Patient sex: F
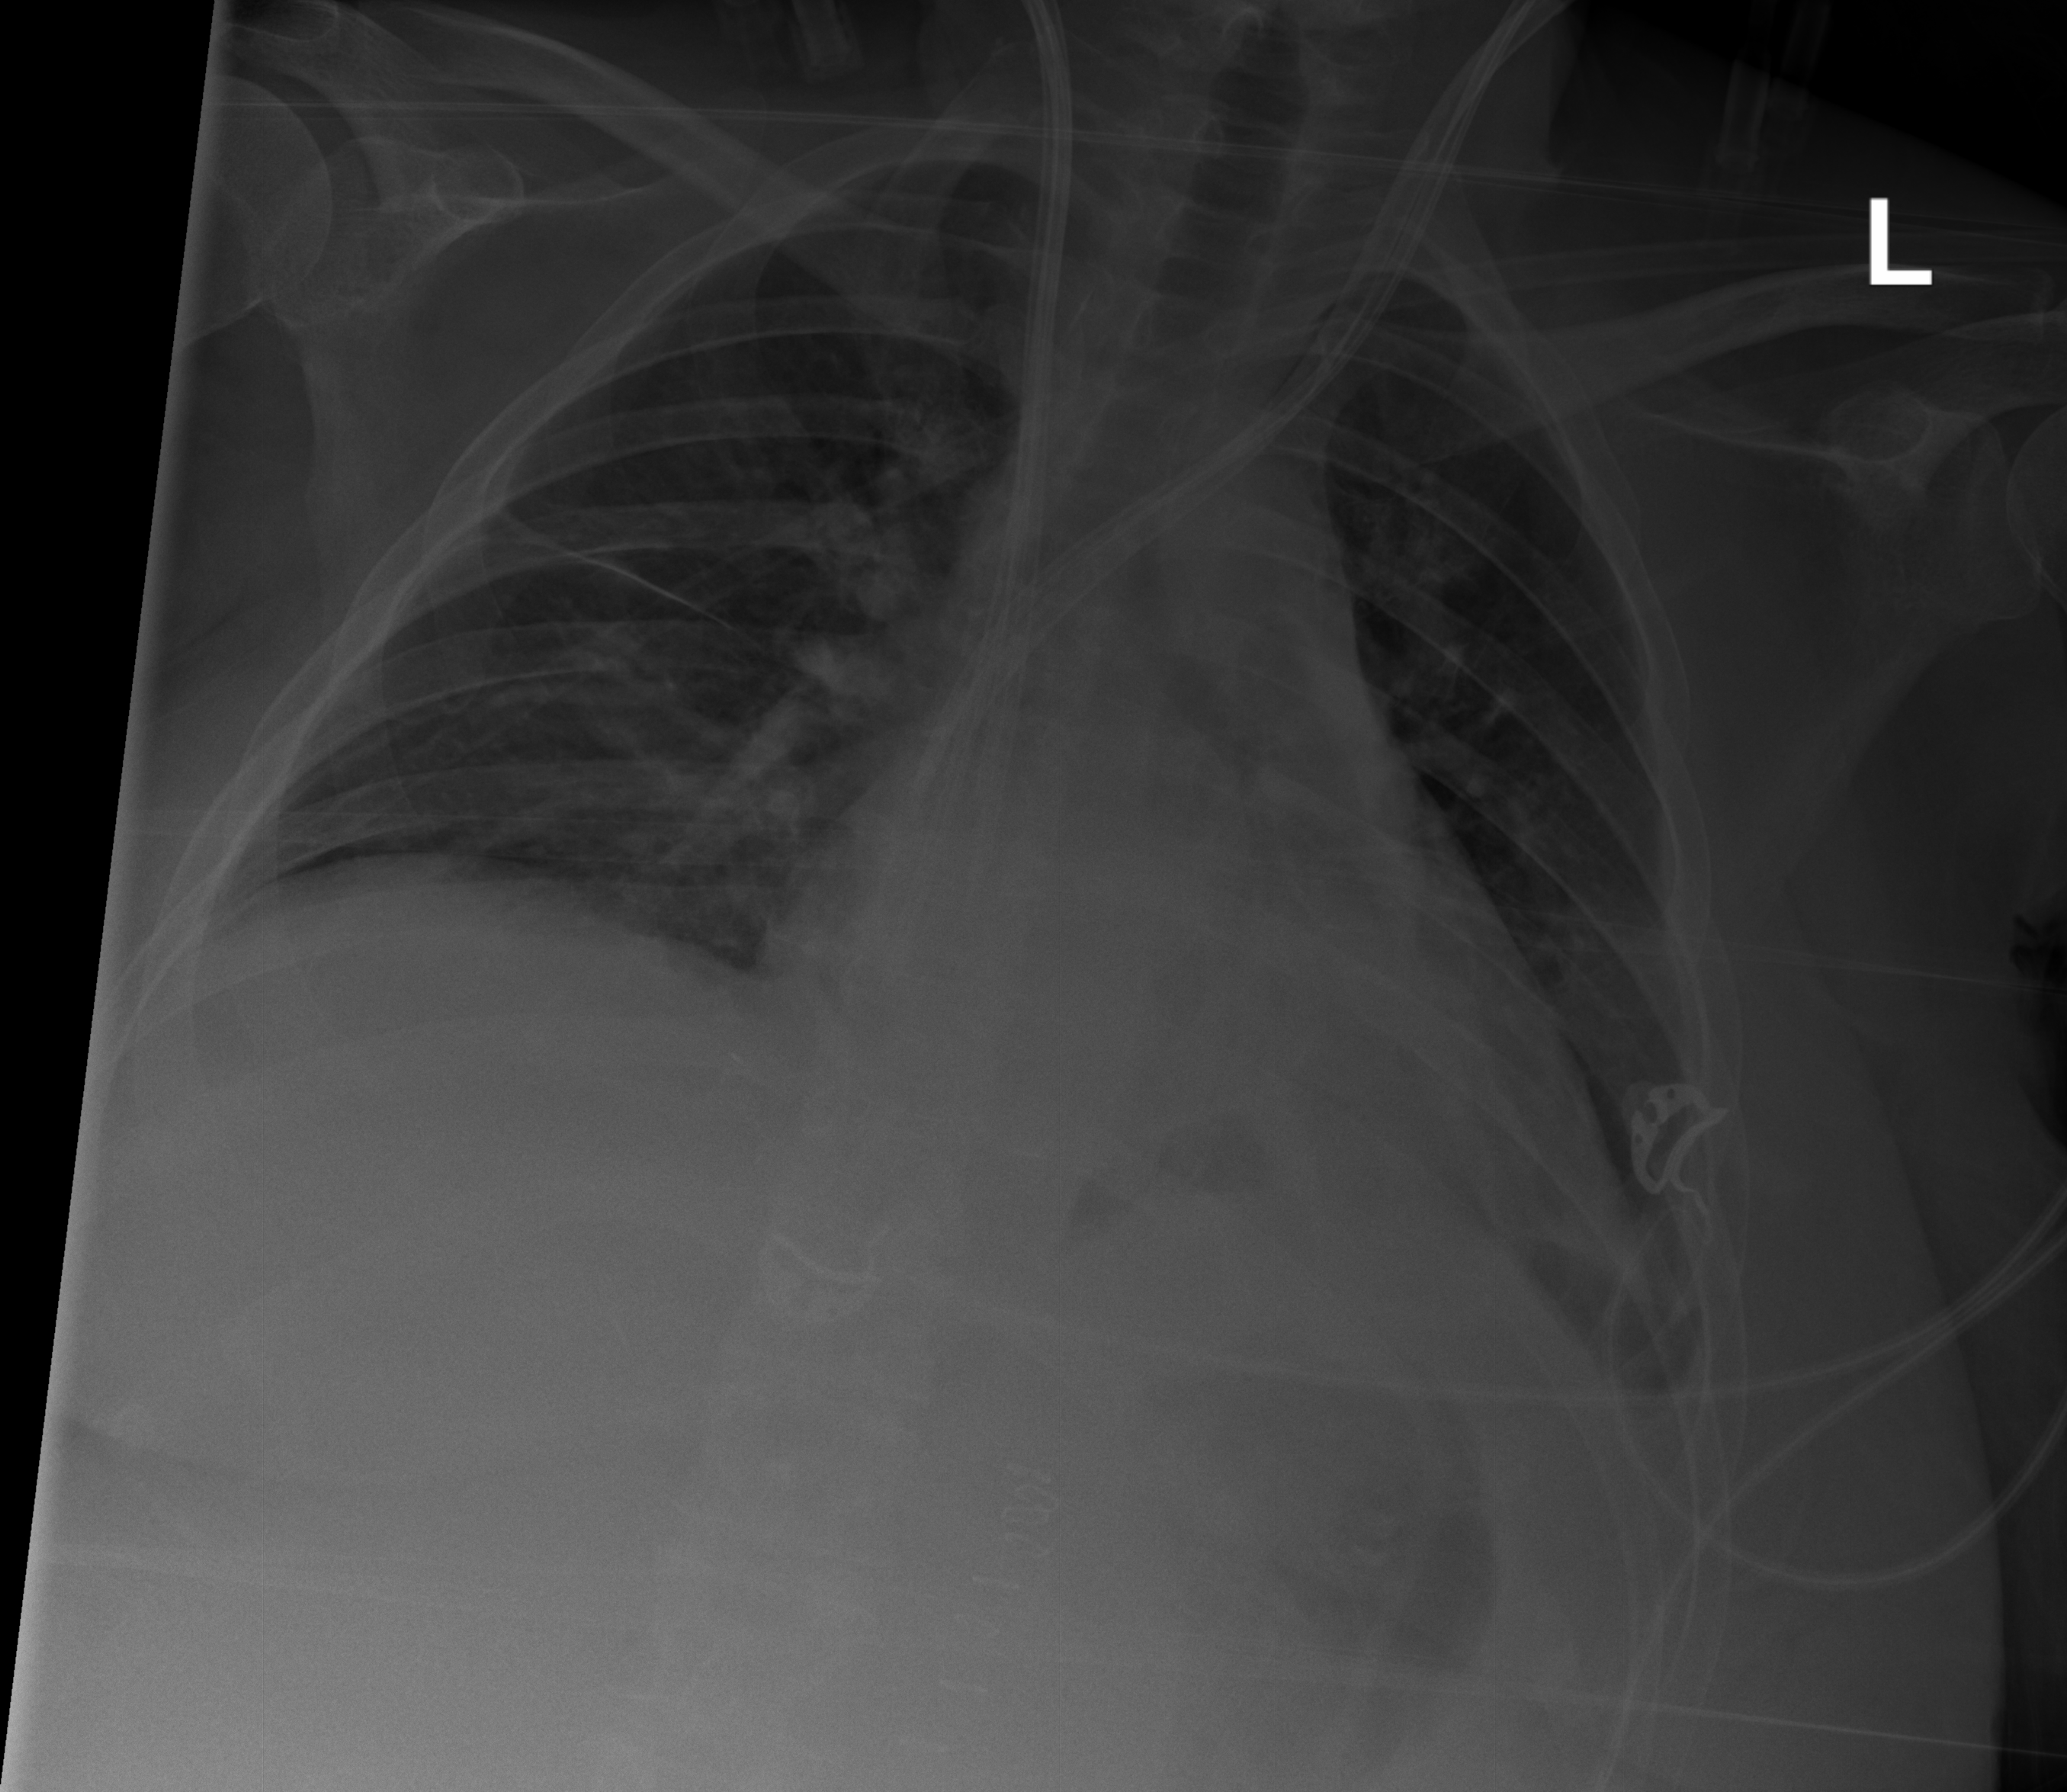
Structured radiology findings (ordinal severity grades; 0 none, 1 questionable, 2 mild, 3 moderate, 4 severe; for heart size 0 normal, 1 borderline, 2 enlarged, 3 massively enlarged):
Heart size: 1
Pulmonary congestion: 2
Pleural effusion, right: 2
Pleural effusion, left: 2
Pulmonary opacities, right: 2
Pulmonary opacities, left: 0
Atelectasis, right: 2
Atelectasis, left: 2